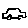
Label: car